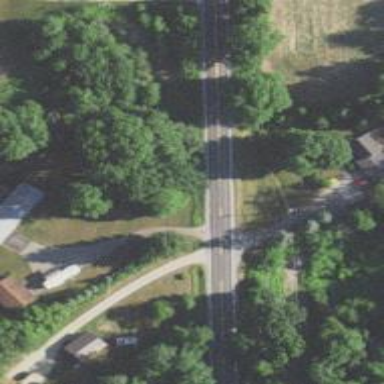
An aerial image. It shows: Abandoned railway line running alongside driveway. The railway has historical significance.